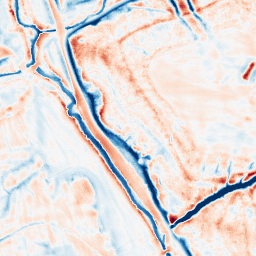
Category: edge_preserving
Decomposition family: bilateral
Decomposition parameters: d: 21
sigma_color: 25
sigma_space: 150
Upsampling method: sinc_hamming
Upsampling parameters: scale: 2
kernel_size: 16
Upsampling scale: 2